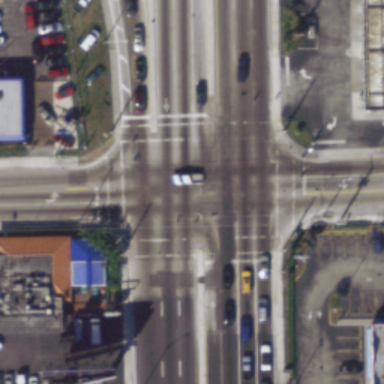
An intersection with some cars on the road .